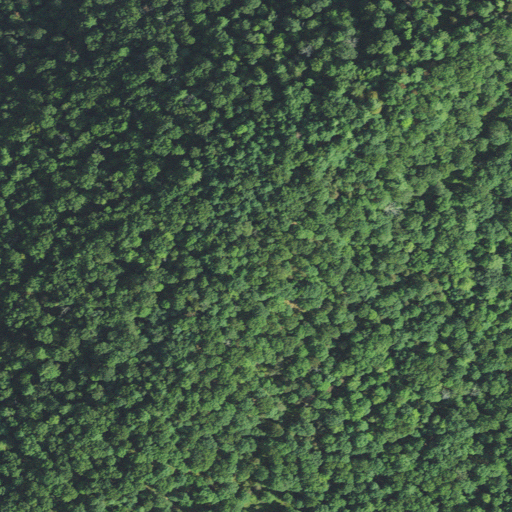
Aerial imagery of mountain in West Virginia named Little Sweedlin Hill containing deciduous forest, mixed forest, and evergreen forest